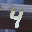
Label: 4